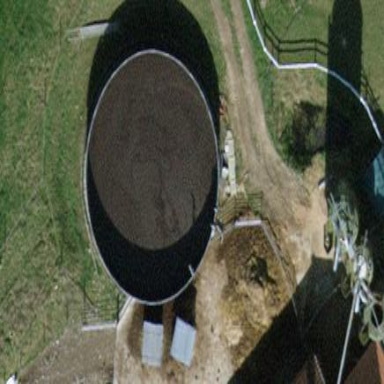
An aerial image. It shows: Storage tank that is man-made.